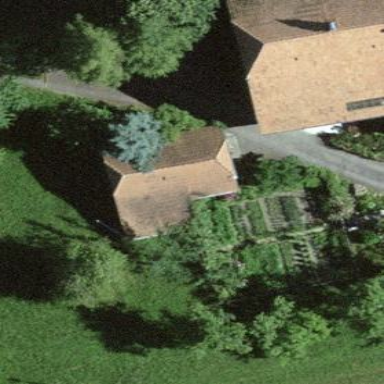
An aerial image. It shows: Garage.